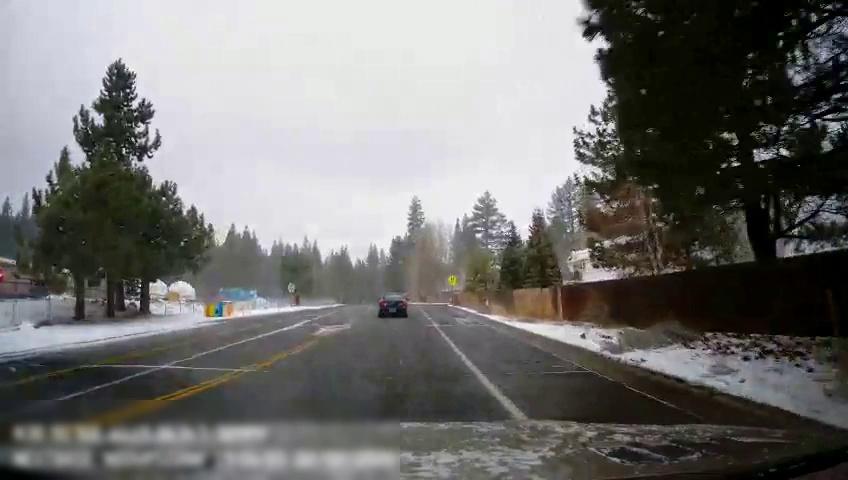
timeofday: Day
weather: Snowy
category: Drivable Space
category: Vehicles | Car
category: Lanes | Alternate Lane
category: Lanes | Current Lane
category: Lanes | Opposite Lane
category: Lanes | Alternate Lane
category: Lanes | Current Lane